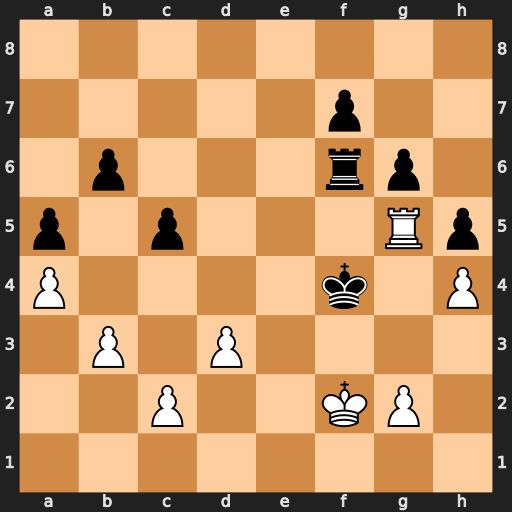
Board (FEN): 8/5p2/1p3rp1/p1p3Rp/P4k1P/1P1P4/2P2KP1/8
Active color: w
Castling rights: -
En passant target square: -
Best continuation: g3#